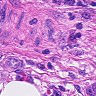
Metastatic tissue present: yes